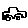
Label: car